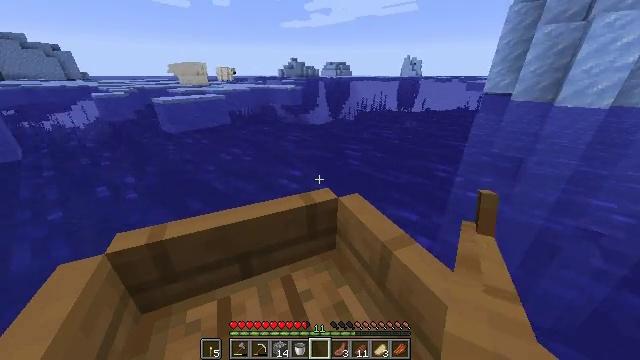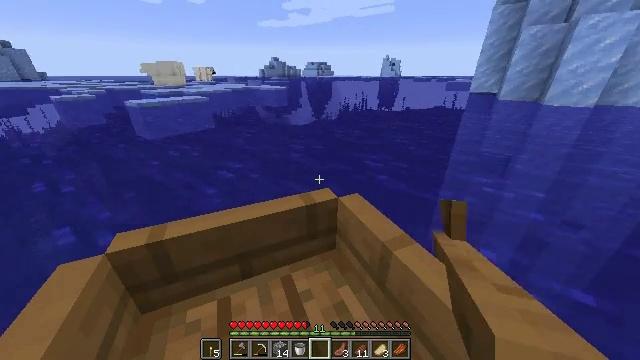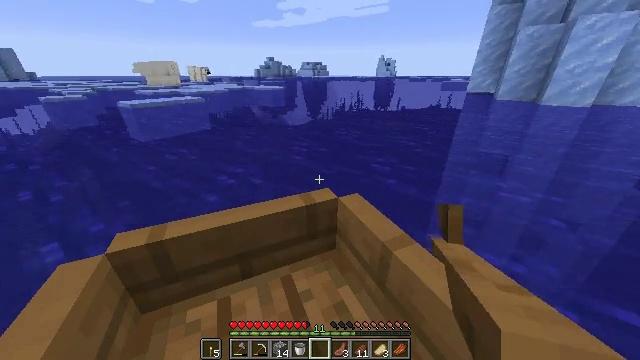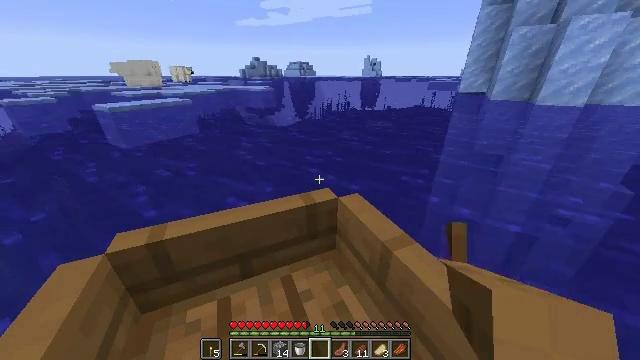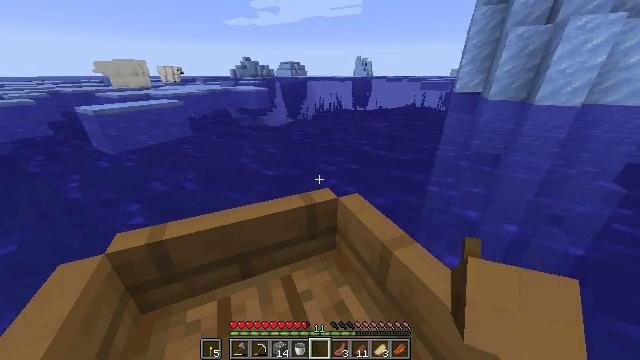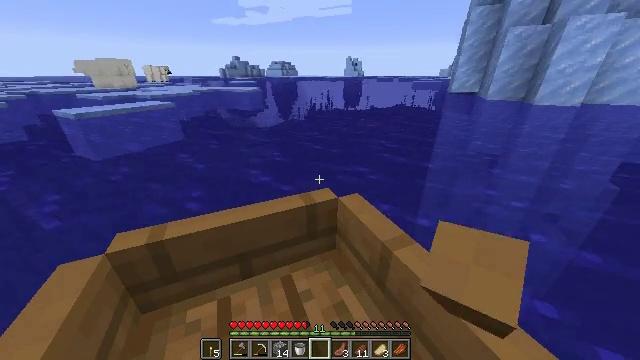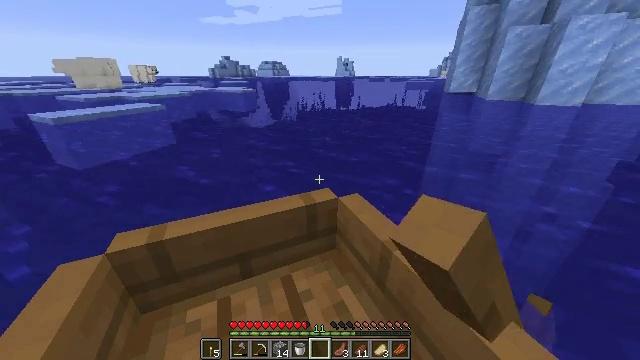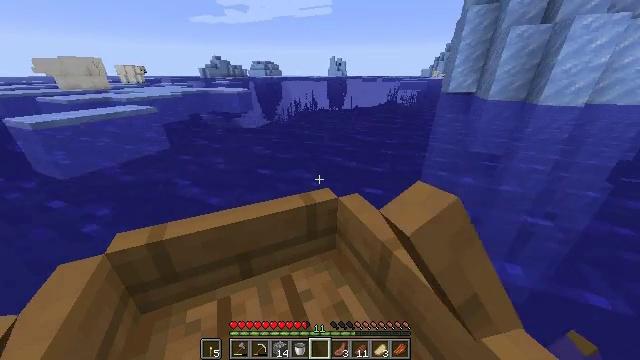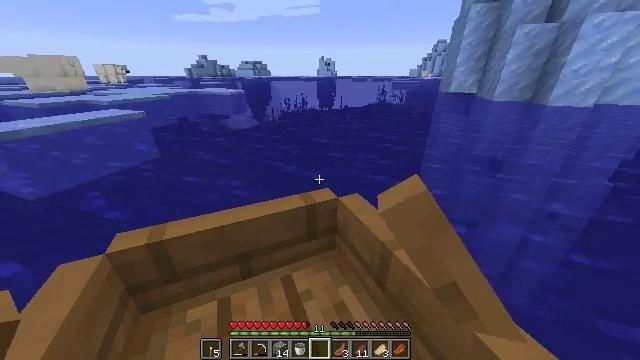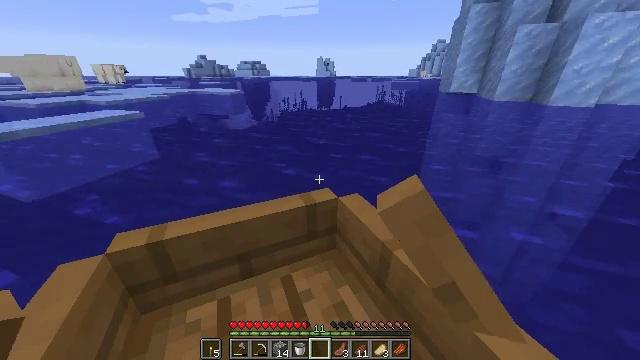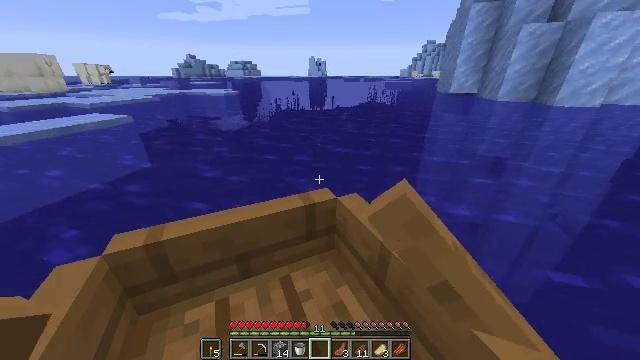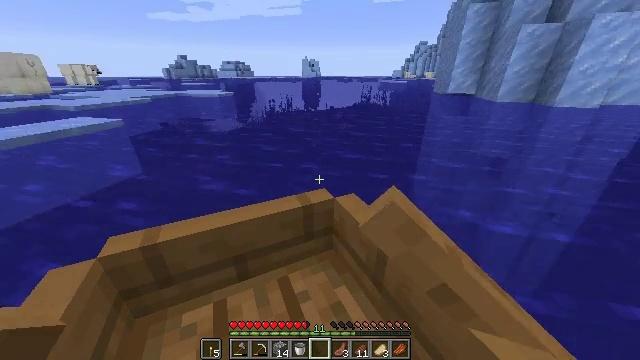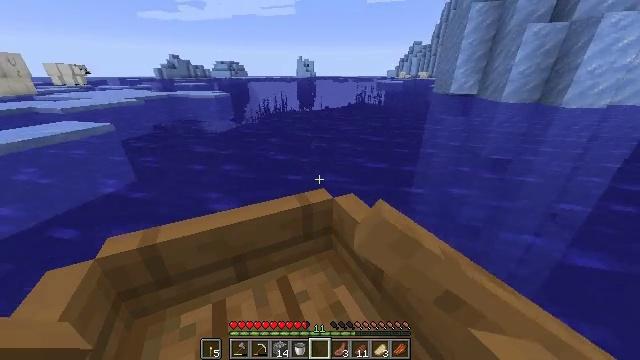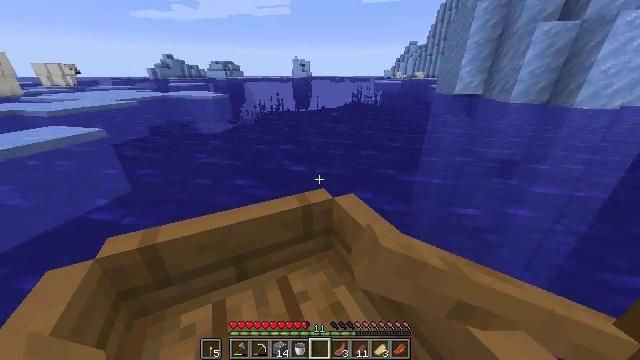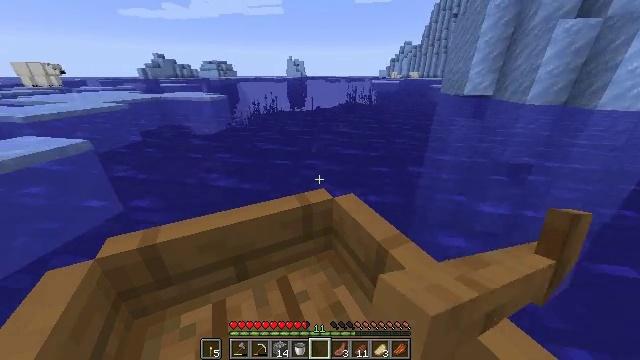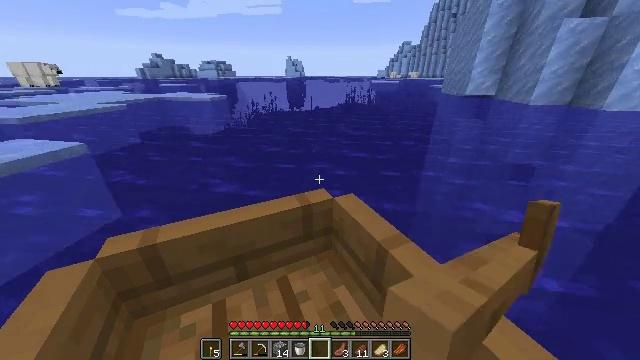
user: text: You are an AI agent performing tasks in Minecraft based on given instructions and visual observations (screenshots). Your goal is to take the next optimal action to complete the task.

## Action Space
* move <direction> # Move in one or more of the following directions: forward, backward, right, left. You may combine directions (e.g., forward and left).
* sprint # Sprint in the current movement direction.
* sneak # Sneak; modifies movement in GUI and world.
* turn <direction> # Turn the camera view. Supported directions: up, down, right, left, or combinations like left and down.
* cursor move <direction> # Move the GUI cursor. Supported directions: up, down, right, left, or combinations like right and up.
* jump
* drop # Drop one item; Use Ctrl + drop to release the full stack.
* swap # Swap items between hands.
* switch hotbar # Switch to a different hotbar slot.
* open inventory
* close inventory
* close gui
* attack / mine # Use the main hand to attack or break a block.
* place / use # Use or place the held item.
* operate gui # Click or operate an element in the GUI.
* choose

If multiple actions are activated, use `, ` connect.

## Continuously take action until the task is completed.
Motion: motion action
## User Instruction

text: Mine the dead bush in the desert.
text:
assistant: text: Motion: move forward, sprint
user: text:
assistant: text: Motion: move forward, sprint
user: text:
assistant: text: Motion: move forward, sprint
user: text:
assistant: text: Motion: move forward, sprint
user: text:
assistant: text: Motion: move forward, sprint
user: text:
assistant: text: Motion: move forward, sprint
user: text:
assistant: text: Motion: move forward, sprint
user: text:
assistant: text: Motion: move forward, sprint
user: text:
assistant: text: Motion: move forward, sprint
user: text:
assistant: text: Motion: move forward, sprint
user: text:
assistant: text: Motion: move forward, sprint
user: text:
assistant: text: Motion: move forward, sprint
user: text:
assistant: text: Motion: move forward, sprint
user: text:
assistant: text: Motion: move forward, sprint
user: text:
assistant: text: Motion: move forward, sprint
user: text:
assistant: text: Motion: move forward, sprint
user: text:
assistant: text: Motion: move forward, sprint
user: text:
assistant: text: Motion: move forward, sprint
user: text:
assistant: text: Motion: move forward, sprint
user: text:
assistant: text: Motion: move forward, sprint
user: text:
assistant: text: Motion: move forward, sprint
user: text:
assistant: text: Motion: move forward, sprint
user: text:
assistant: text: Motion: move forward, sprint
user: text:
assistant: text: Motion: move forward, sprint
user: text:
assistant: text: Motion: move forward, sprint
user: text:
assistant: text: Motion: move forward and move right, sprint
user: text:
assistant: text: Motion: move forward and move right, sprint
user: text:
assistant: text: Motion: move forward and move right, sprint
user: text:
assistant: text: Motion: move forward and move right, sprint, turn left
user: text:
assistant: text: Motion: move forward and move right, sprint, turn left